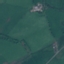
Land use / land cover: Pasture